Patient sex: M
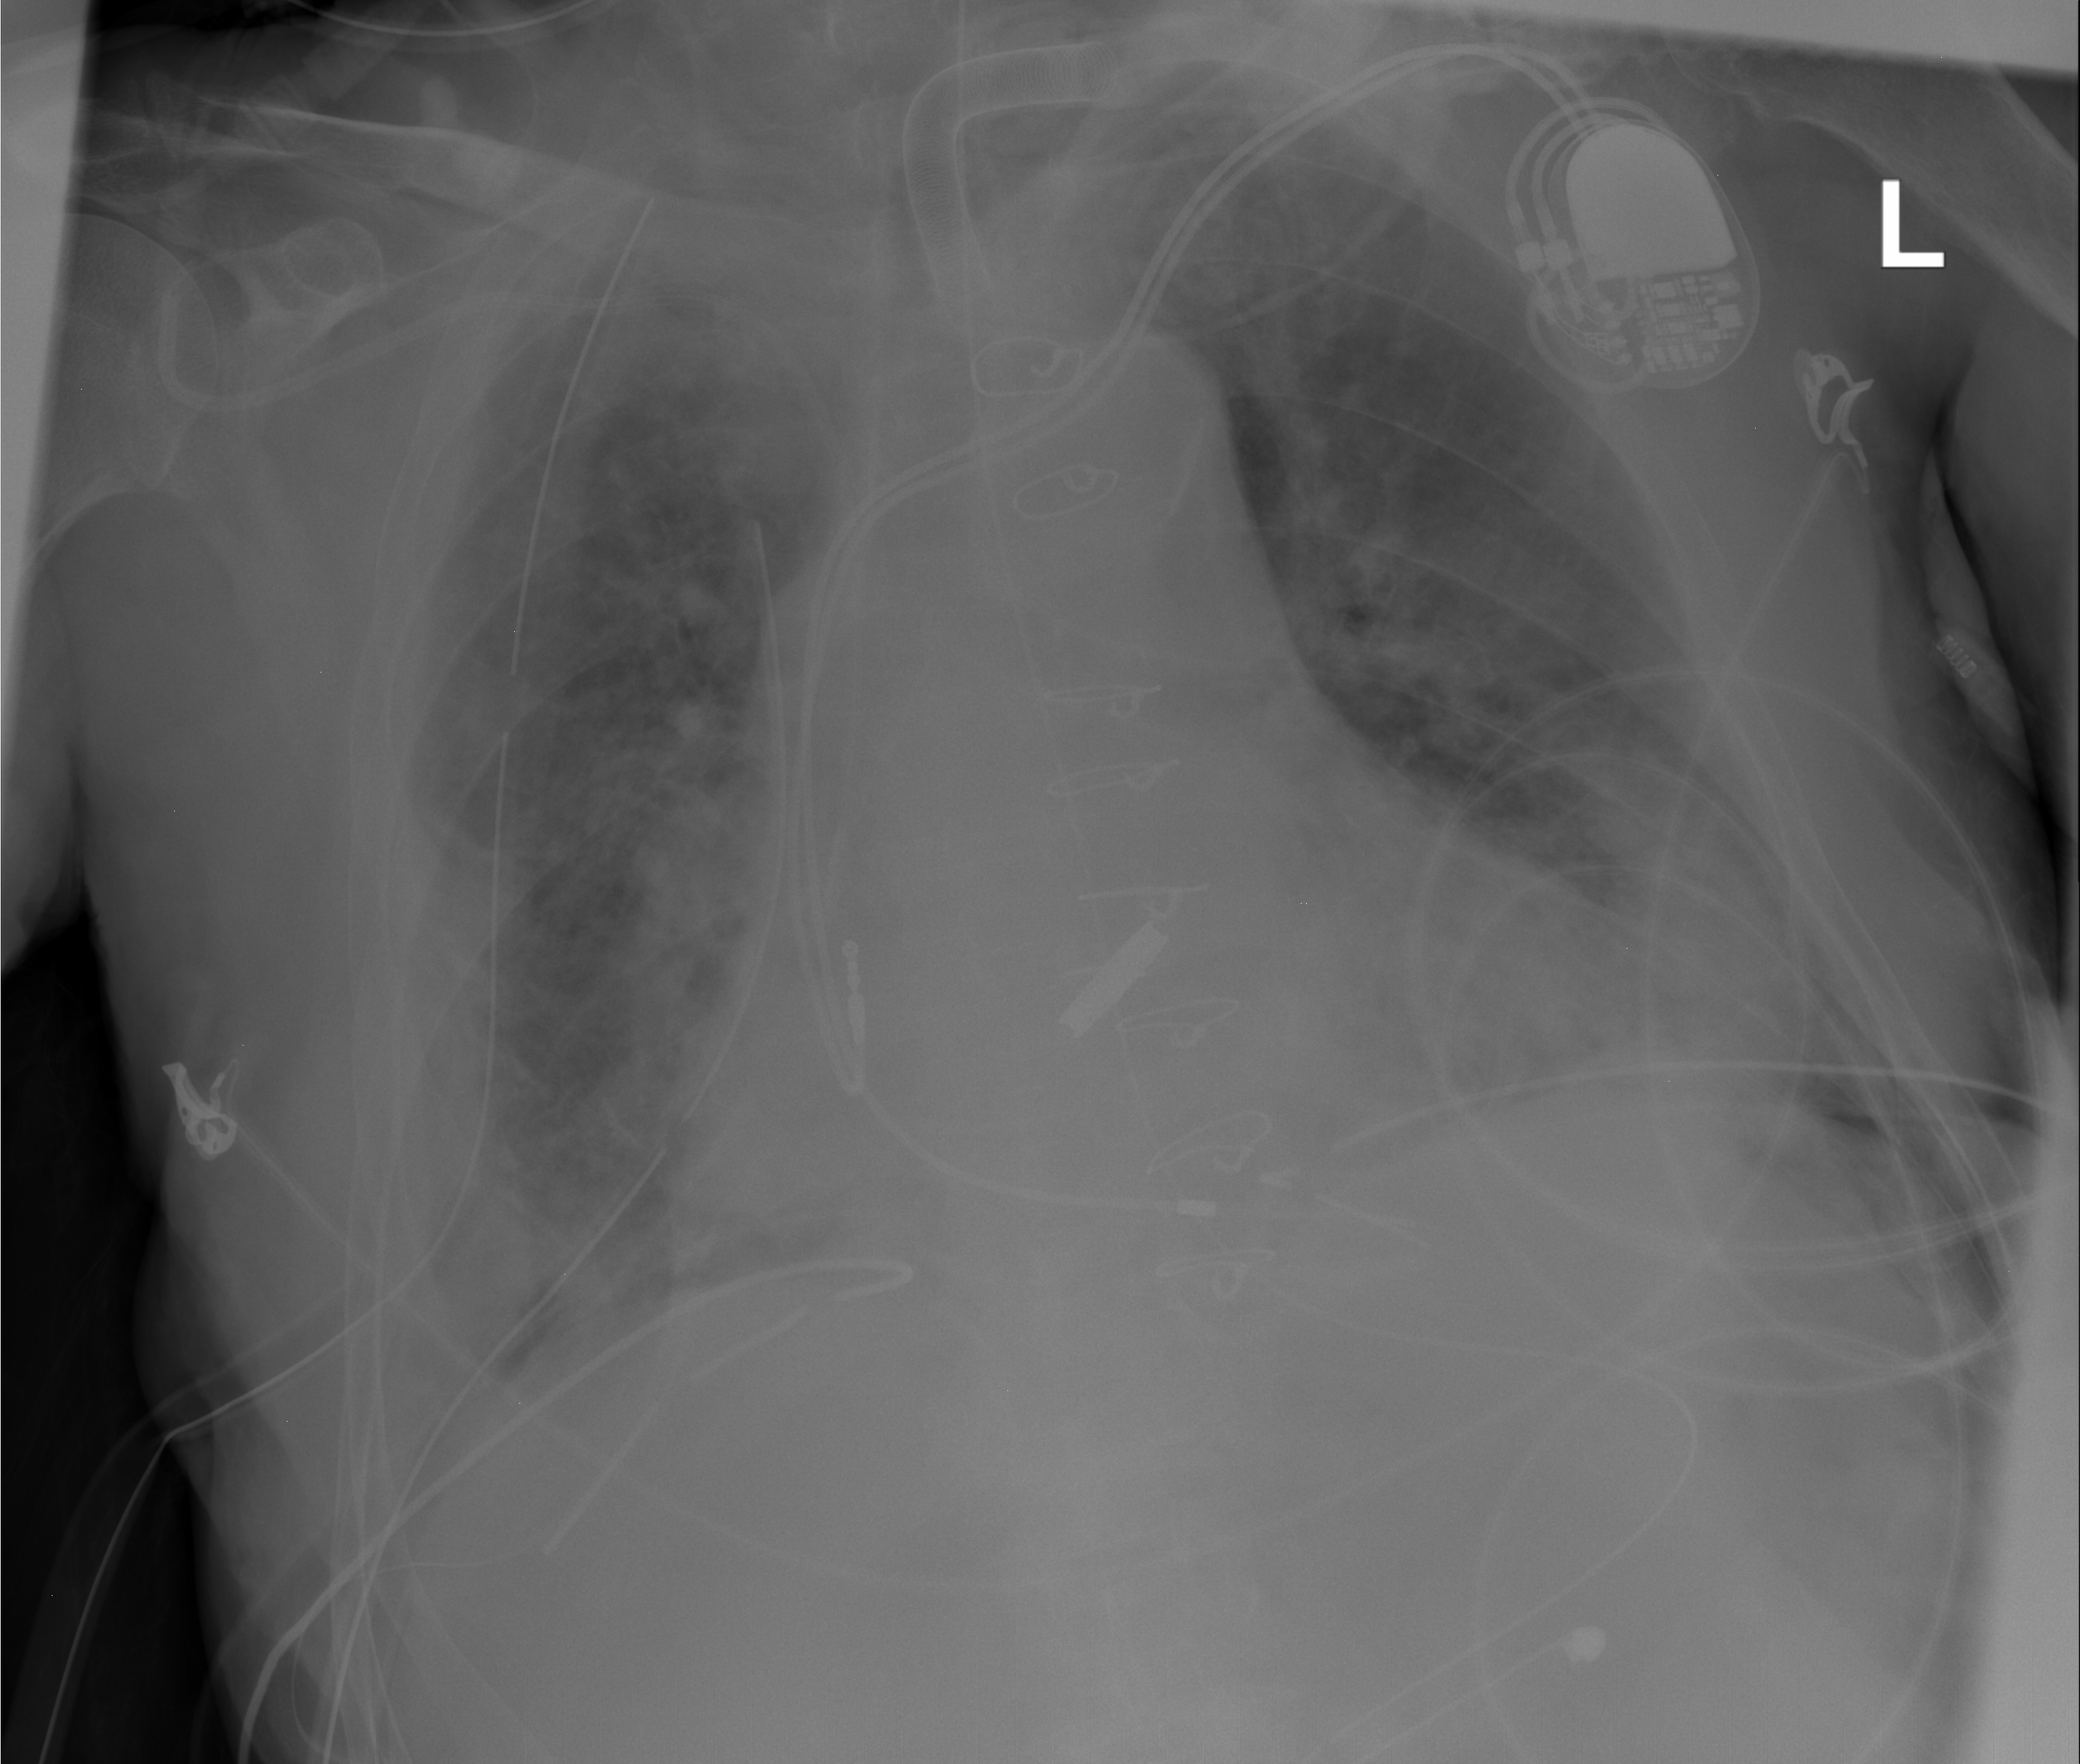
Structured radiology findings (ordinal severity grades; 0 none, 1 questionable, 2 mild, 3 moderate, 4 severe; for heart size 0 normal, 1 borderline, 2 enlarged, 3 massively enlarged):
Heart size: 2
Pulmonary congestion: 2
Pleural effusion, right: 2
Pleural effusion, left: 0
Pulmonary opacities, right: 3
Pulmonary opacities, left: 3
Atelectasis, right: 3
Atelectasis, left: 3